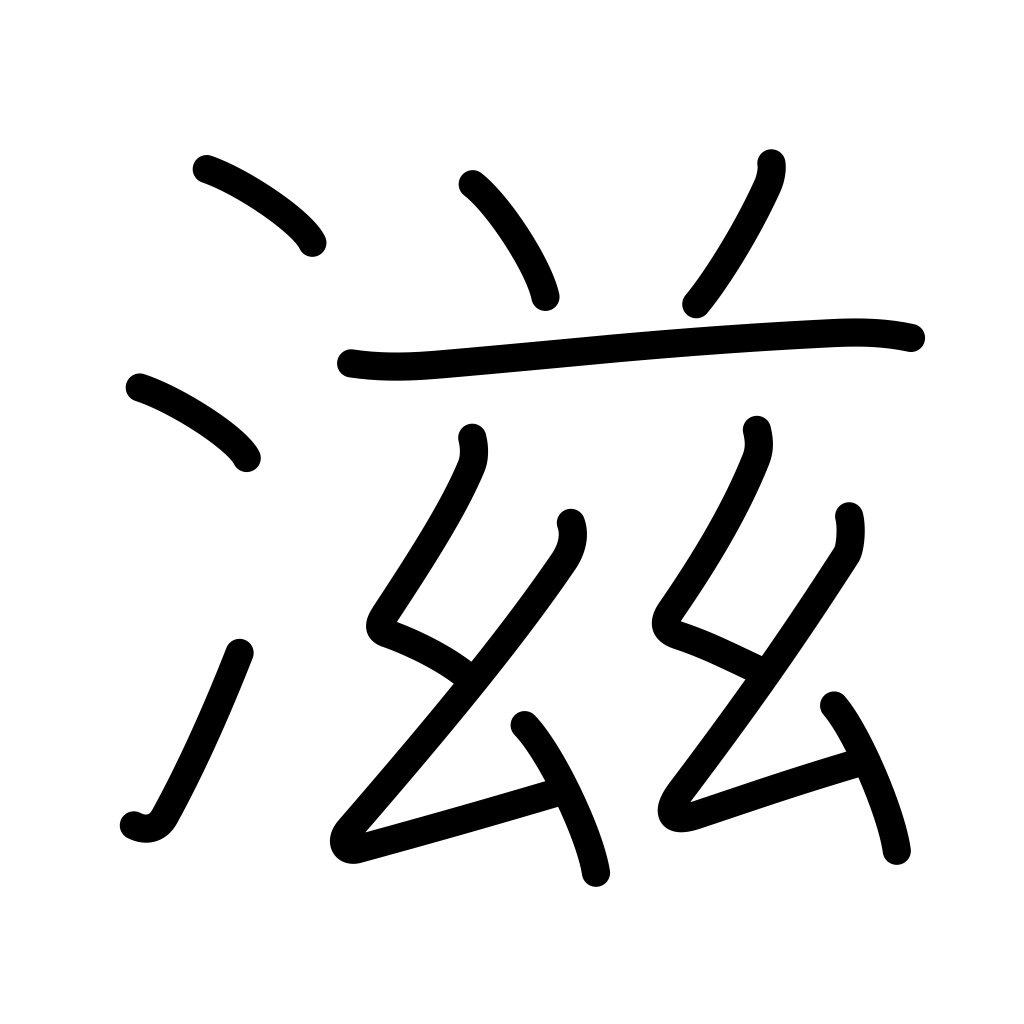
Meaning: nourishing, more & more, be luxuriant, planting, turbidity